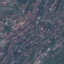
Land use / land cover class: Residential